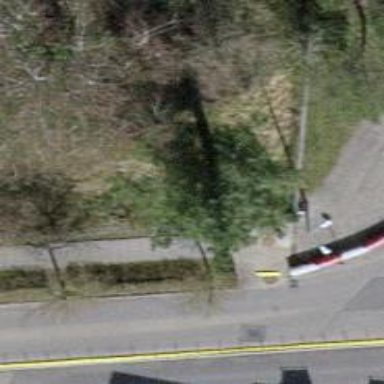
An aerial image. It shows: Evergreen needle-leaved tree.